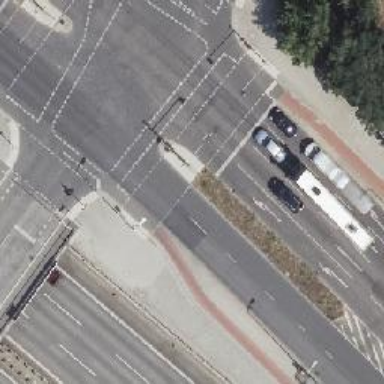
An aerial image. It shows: Secondary road with asphalt surface. It is dual carriageway with cycle track on the right side.